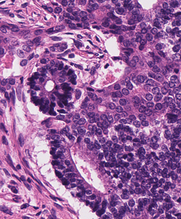
Tumor epithelial tissue: yes
Tumor-associated stroma tissue: yes
Normal tissue: no